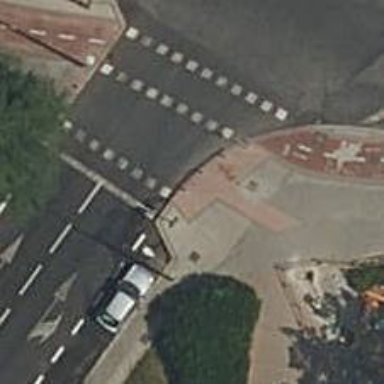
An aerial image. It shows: Asphalt footway with crossing equipped with traffic signals.